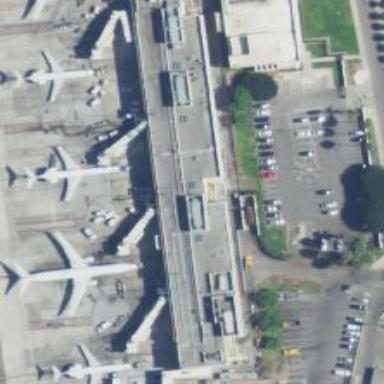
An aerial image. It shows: Airport gate.